Interaction volume radius: 5 \u00c5
Interaction volume height: 20 \u00c5
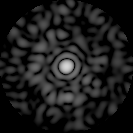
Disorder parameter: 0.8356